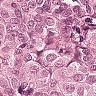
Metastatic tissue present: yes